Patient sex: M
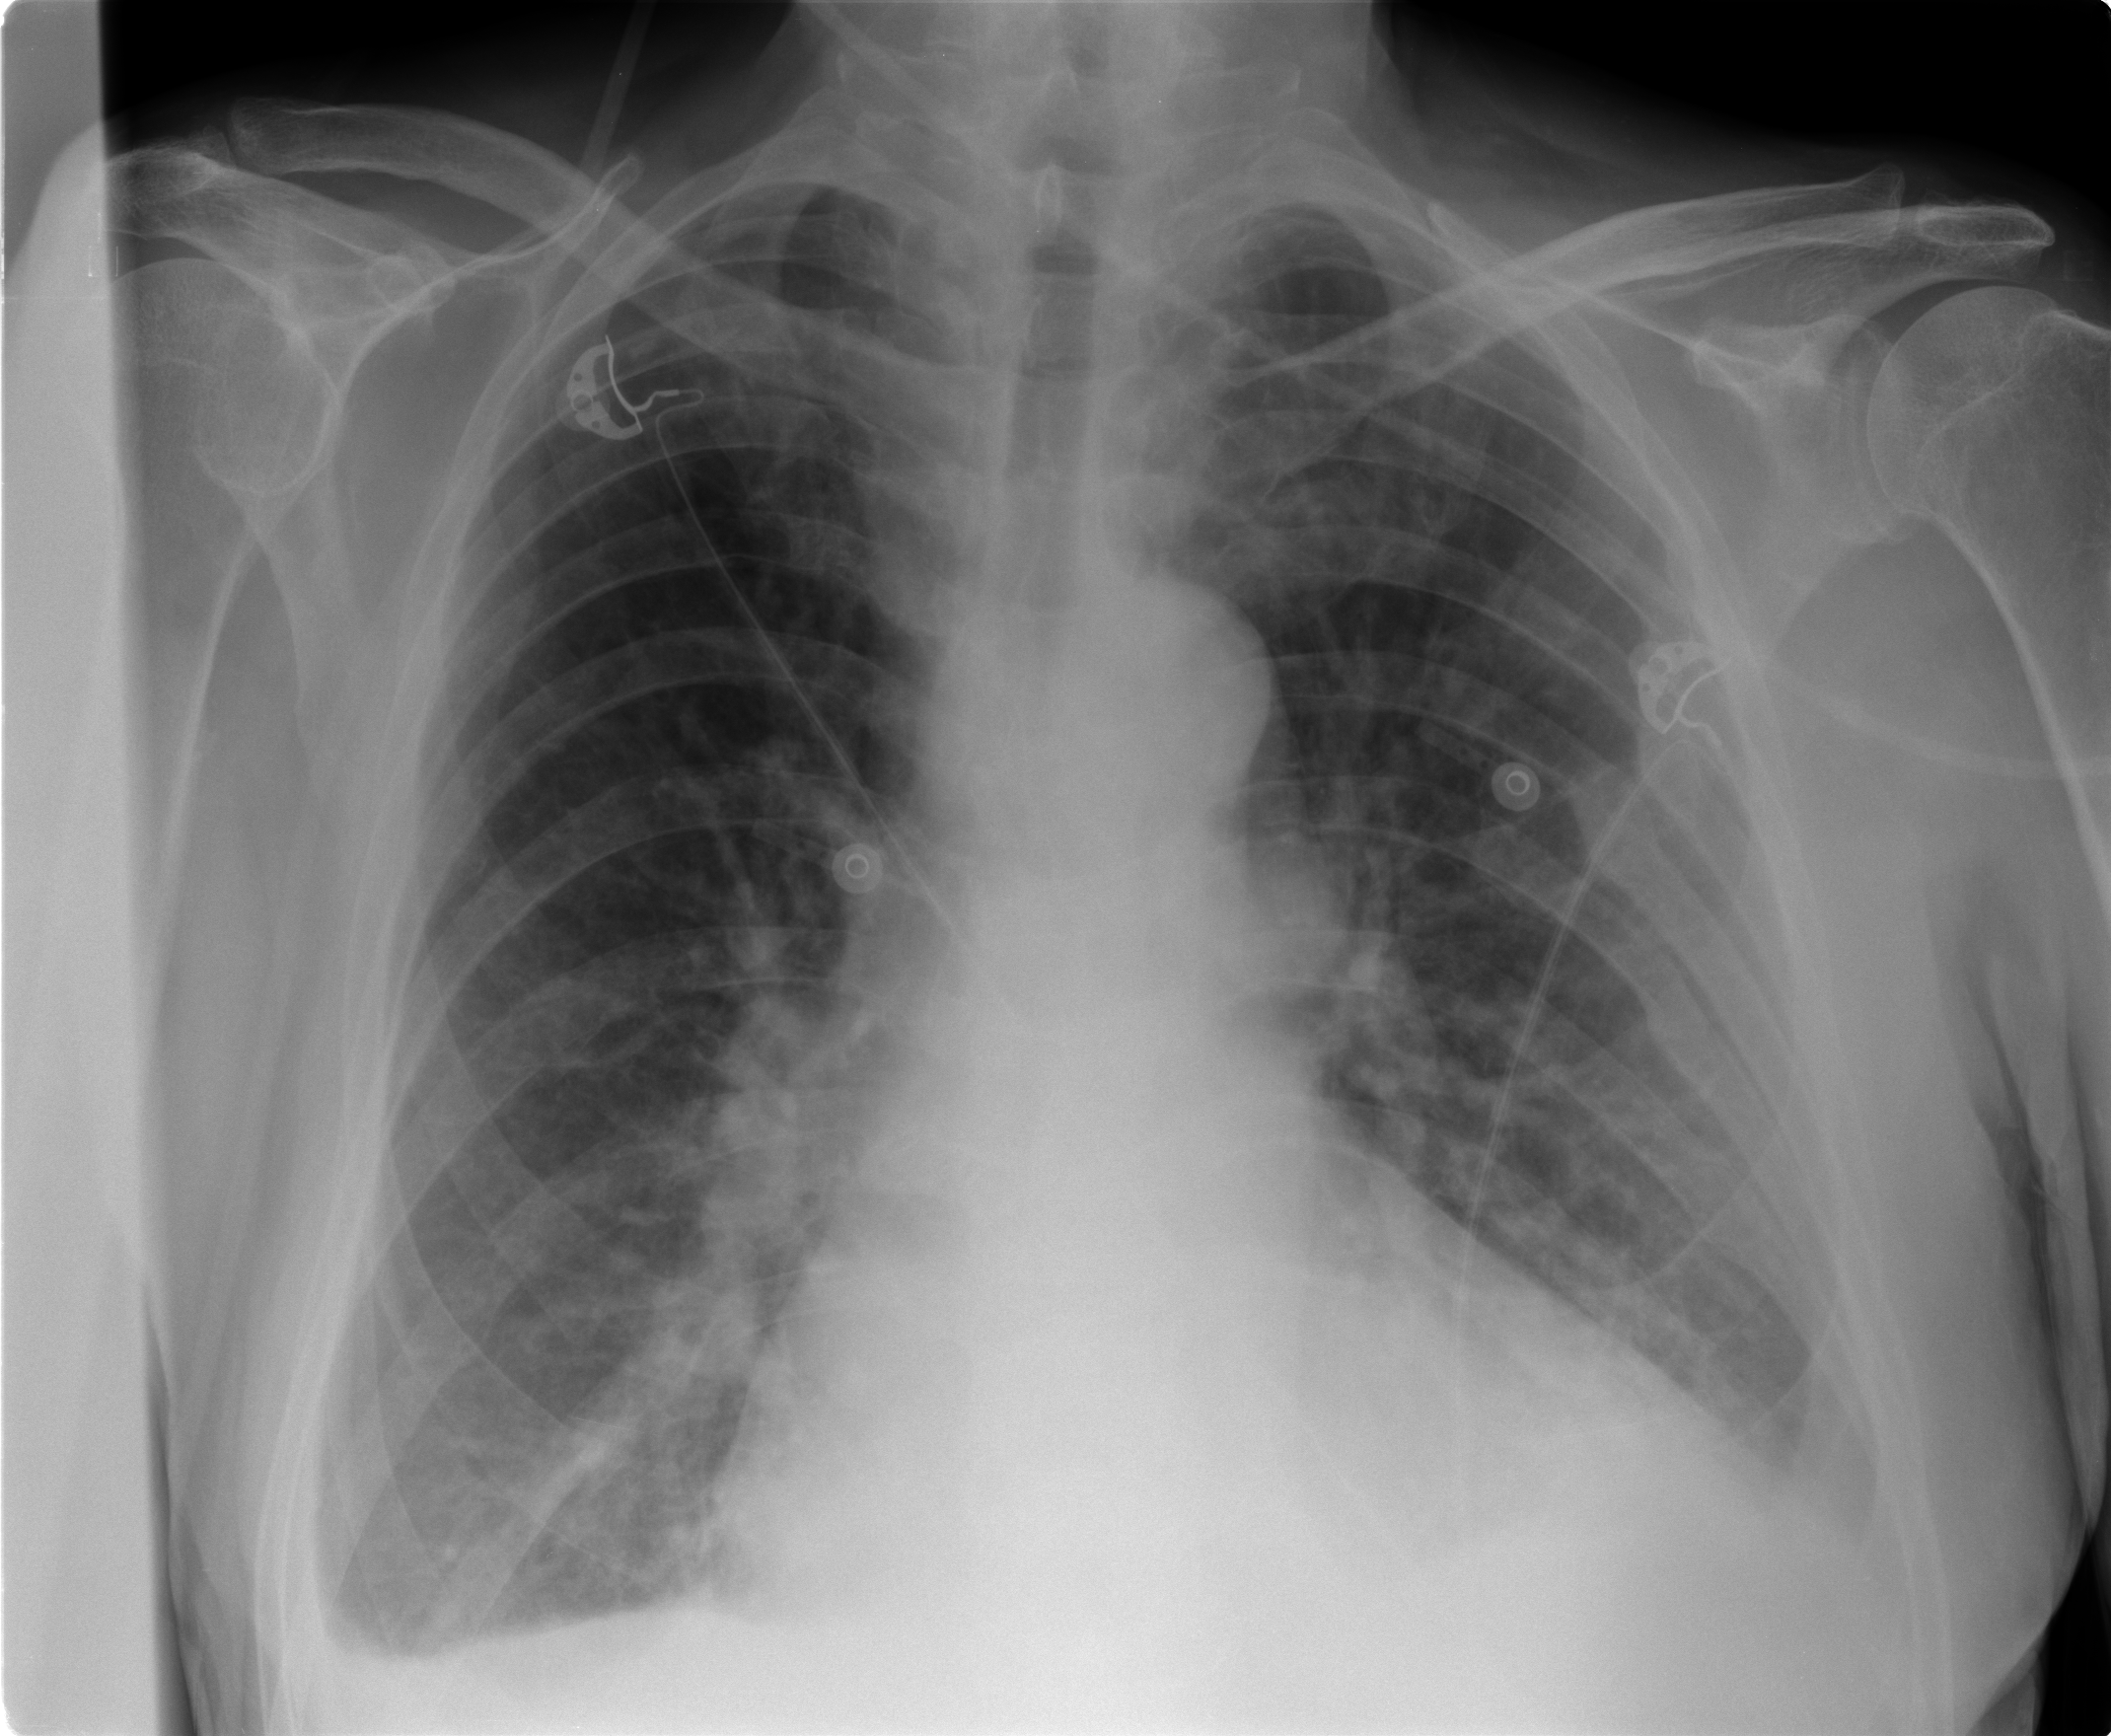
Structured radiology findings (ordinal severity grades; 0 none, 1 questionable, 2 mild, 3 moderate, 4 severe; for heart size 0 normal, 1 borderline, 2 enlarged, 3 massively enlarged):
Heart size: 2
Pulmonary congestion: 3
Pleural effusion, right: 2
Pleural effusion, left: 2
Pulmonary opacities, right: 2
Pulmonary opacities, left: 2
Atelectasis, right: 2
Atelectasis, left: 2